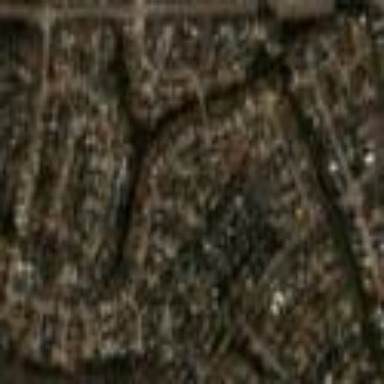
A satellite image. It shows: Single-family residential area.